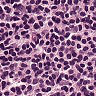
Metastatic tissue present: no